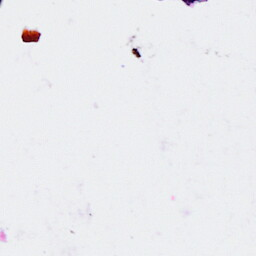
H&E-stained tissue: Breast